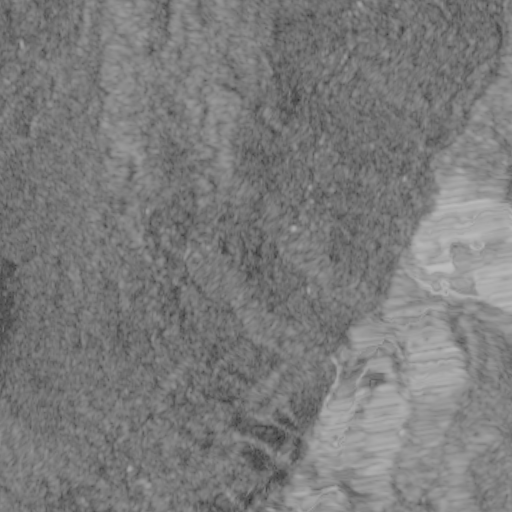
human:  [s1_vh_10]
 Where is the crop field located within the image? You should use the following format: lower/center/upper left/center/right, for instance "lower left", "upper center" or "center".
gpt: The crop field is located in the center right of the image.
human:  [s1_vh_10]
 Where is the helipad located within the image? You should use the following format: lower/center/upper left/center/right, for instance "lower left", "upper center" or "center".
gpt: The helipad is located in the center of the image.
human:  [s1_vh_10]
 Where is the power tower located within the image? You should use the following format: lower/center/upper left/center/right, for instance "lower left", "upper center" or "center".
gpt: The power tower is located in the lower center of the image.
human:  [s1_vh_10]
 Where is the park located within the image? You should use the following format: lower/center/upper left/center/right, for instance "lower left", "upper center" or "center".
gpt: There is no park in the image.

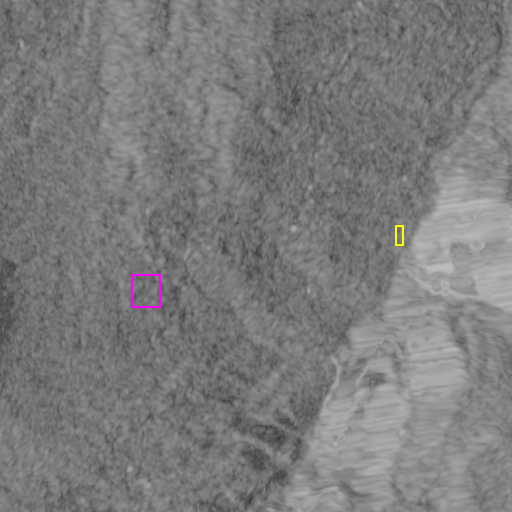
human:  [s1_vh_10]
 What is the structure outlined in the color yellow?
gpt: The structure outlined in yellow is a crop field.
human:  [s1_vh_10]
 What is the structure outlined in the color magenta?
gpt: The structure outlined in magenta is a park.
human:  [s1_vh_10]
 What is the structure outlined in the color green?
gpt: There is no green outline.